Question: This was a simple binary search code and while I was debugging it for my better understanding, I got this remark 'a = int[10]@9' in the debugging panel - what does it mean (especially "@9" part after the type)?

'''
/**
* BinarySearch
*/
public class BinarySearch {
public static void main(String[] args) {
int a[]={1,3,5,14,22,37,54,77,99,110},target=99 ;
System.out.println(binarysearch(a,target));
}
static int binarysearch(int a[], int target)
{
int s=0,e=a.length-1;
int mid;
while(s<=e)
{
mid=s+e/2; //mid= 4
if(target<a[mid]) //false
e=mid-1;//
else if(target > a[mid])//true
s=mid+1;
else if(a[mid]==target) {
return mid;
}
}
return -1;
}
}
'''
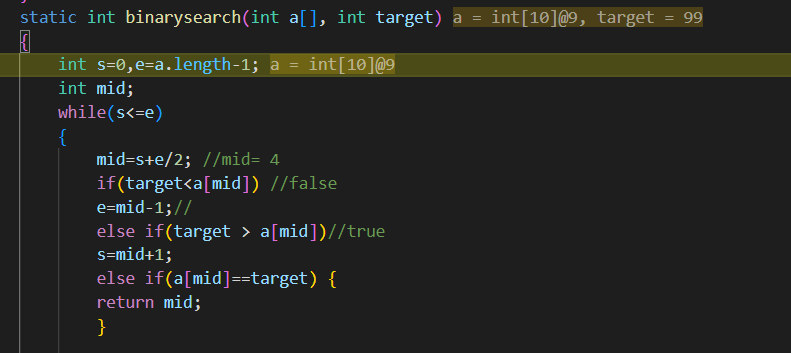
Answer: By default, the debugger shows the toString() value of an object.
As arrays don't override the toString() method, it just uses the default implementation inherited from 'Object'.
As the documentation says <URL>, the string is constructed in the following way:
'''
getClass().getName() + '@' + Integer.toHexString(hashCode())
'''
So, that's exactly what you're seeing: the class name, the '@' symbol, and the hash code.